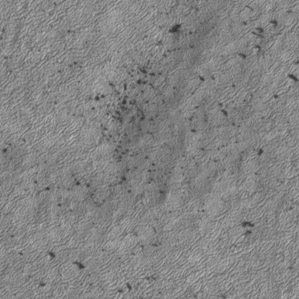
Label: frost